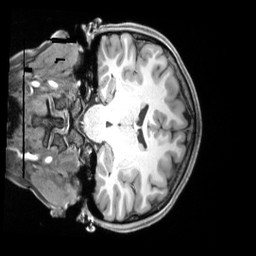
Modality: T1w
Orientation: coronal
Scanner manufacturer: siemens
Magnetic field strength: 3 T
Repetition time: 2.5 s
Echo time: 0.00218 s